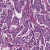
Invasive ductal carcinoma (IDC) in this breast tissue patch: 1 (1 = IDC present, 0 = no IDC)